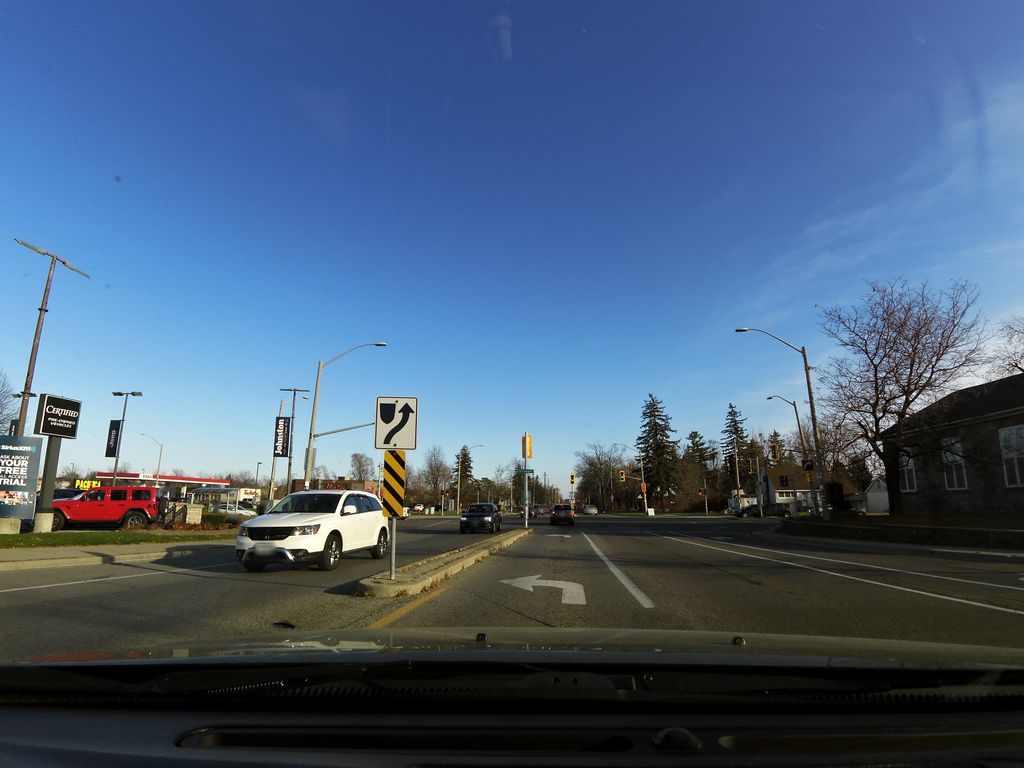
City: hamilton